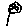
Label: flower